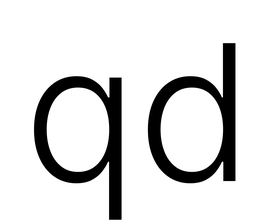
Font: Inter_Light